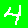
Digit: 4